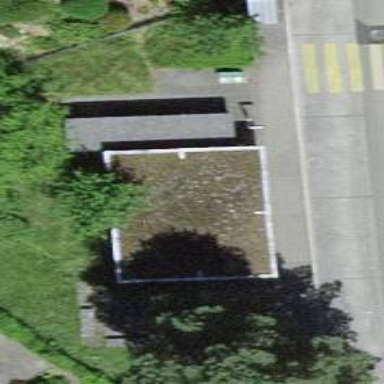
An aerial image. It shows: Public bookcase.